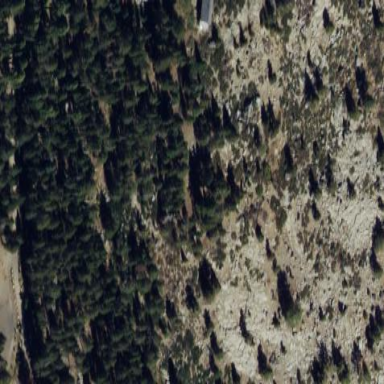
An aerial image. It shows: Evergreen needle-leaved woodland.